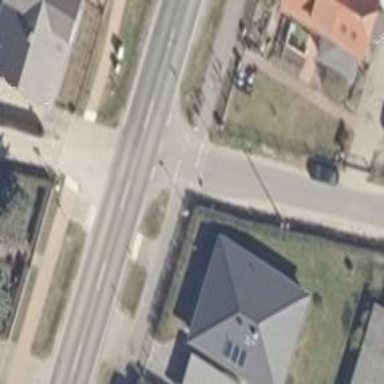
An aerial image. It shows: Road with "give way" sign.